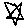
Label: star